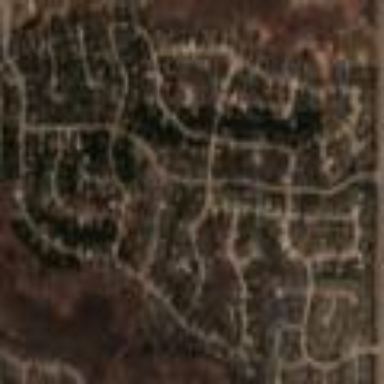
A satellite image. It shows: Residential area consisting of single-family homes.